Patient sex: F
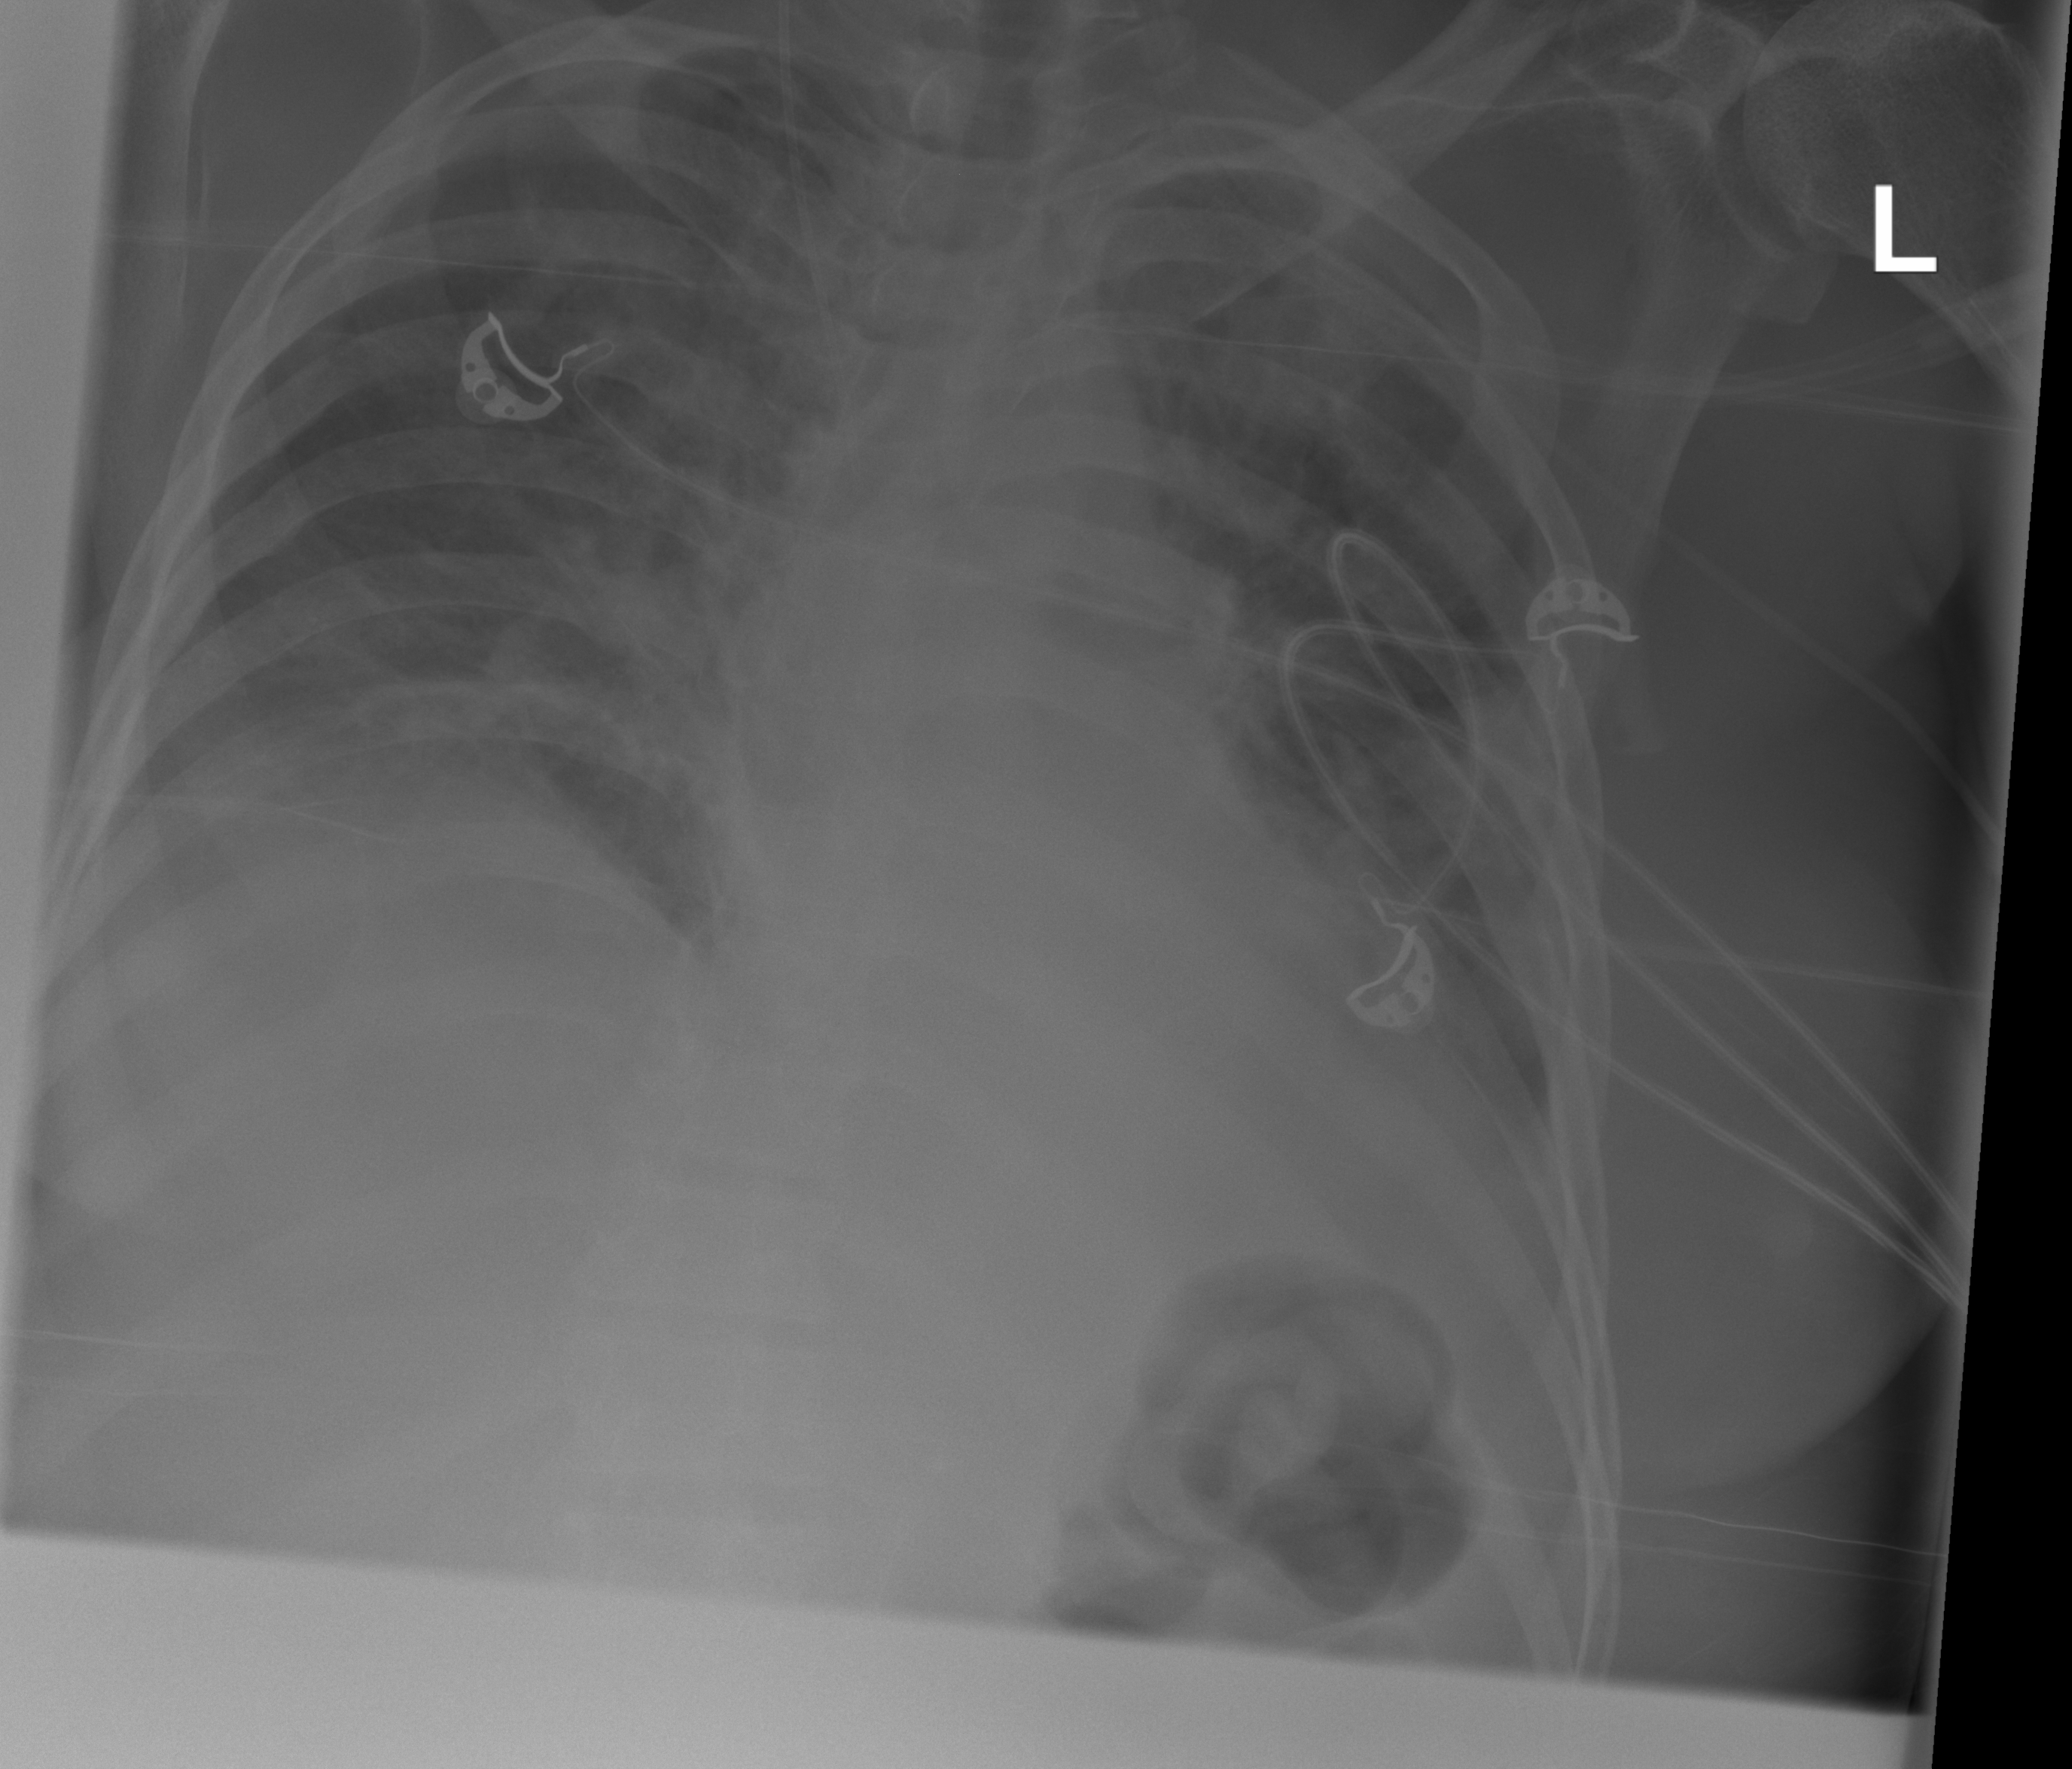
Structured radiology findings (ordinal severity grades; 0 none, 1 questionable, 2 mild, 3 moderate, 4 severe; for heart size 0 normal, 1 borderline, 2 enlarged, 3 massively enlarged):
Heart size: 0
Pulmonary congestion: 0
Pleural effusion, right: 2
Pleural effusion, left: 2
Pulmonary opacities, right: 2
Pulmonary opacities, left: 1
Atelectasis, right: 2
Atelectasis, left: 2